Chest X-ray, PA view. Patient: 52 years old, sex M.
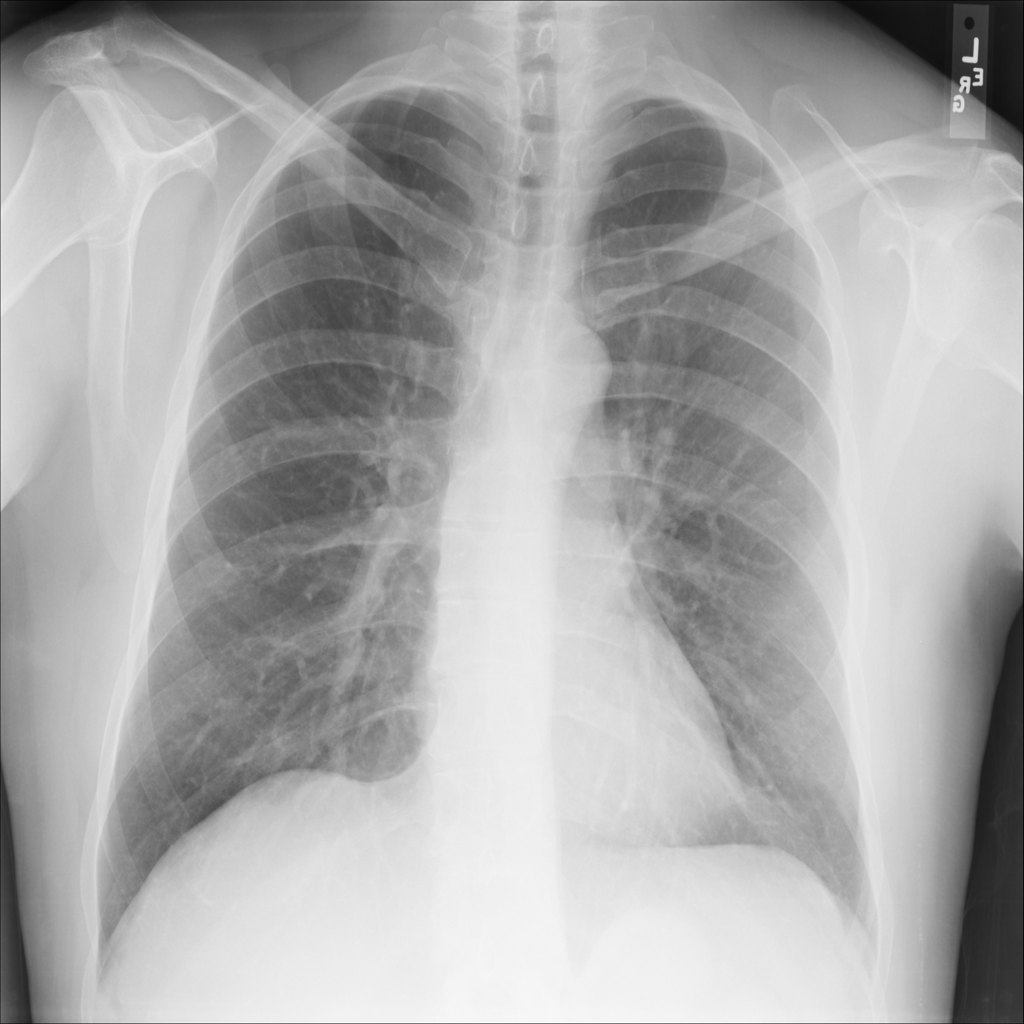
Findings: No Finding